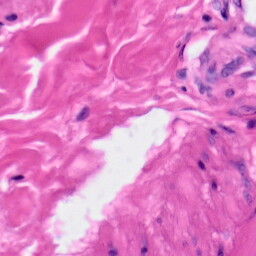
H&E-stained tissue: Skin